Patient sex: F
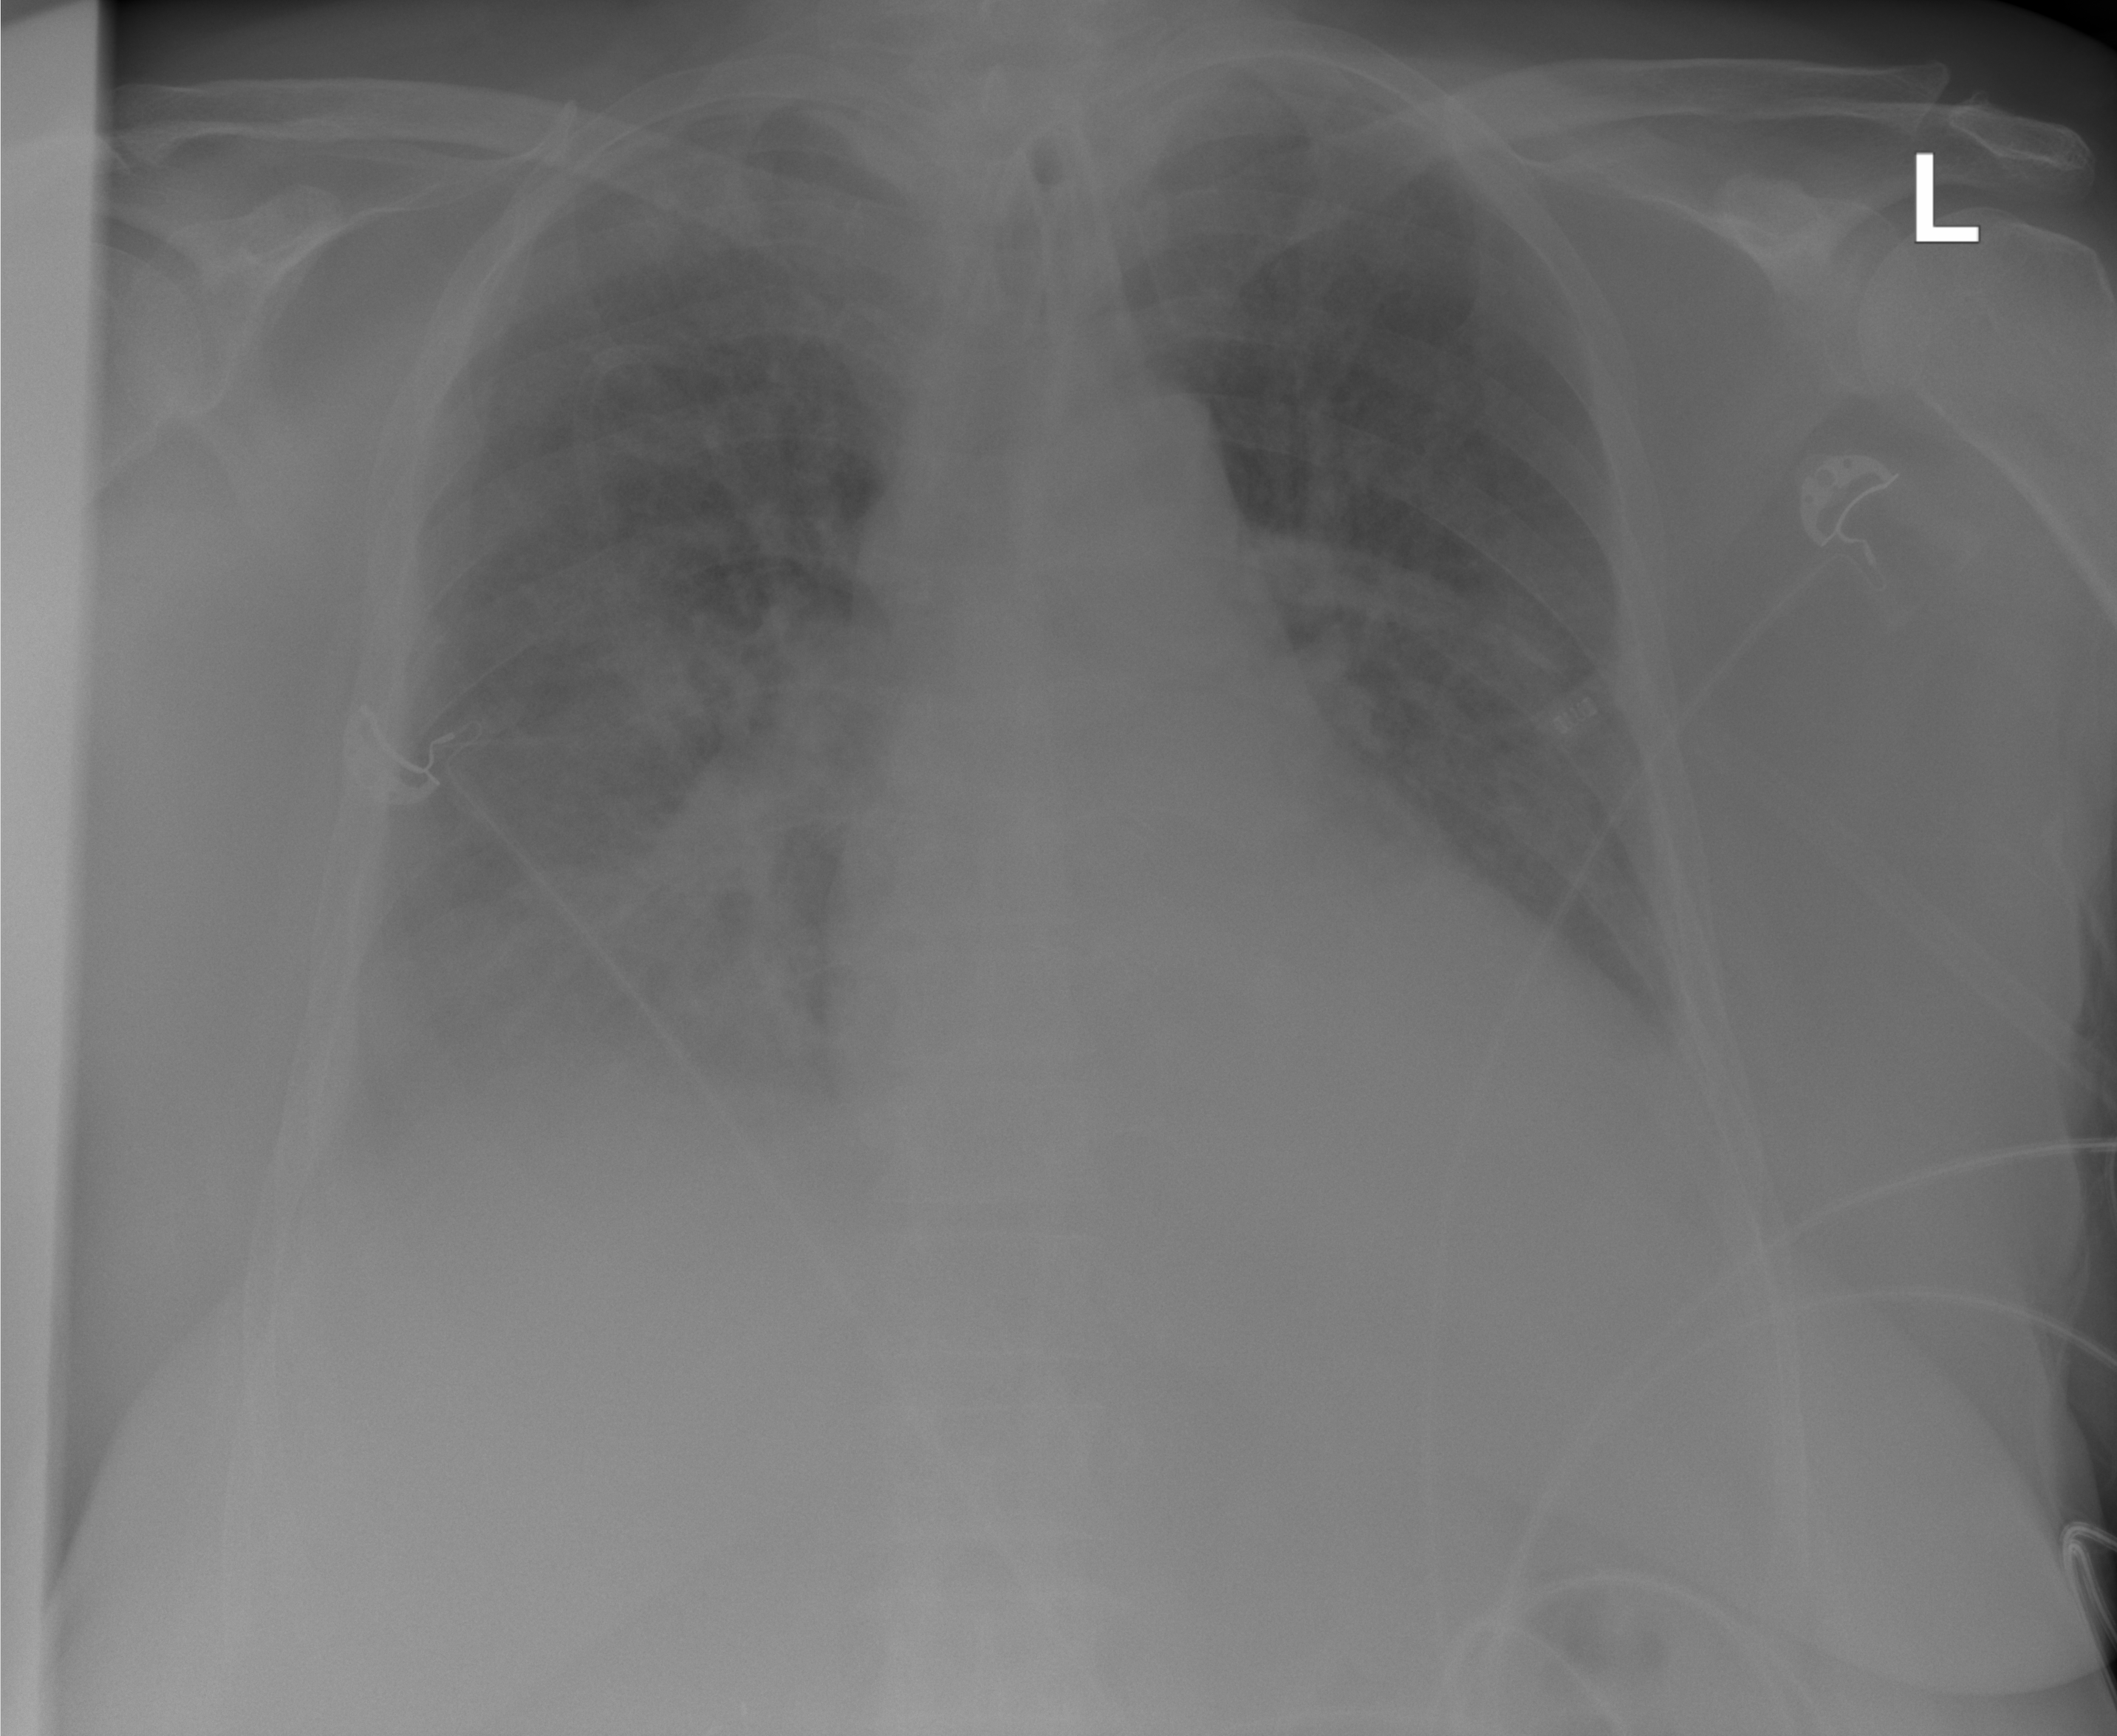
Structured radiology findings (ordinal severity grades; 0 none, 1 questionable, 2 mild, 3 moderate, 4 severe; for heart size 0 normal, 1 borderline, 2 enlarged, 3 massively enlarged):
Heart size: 2
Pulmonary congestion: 3
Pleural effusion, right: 2
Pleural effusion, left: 2
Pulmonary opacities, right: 3
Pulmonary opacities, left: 0
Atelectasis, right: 2
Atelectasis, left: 2